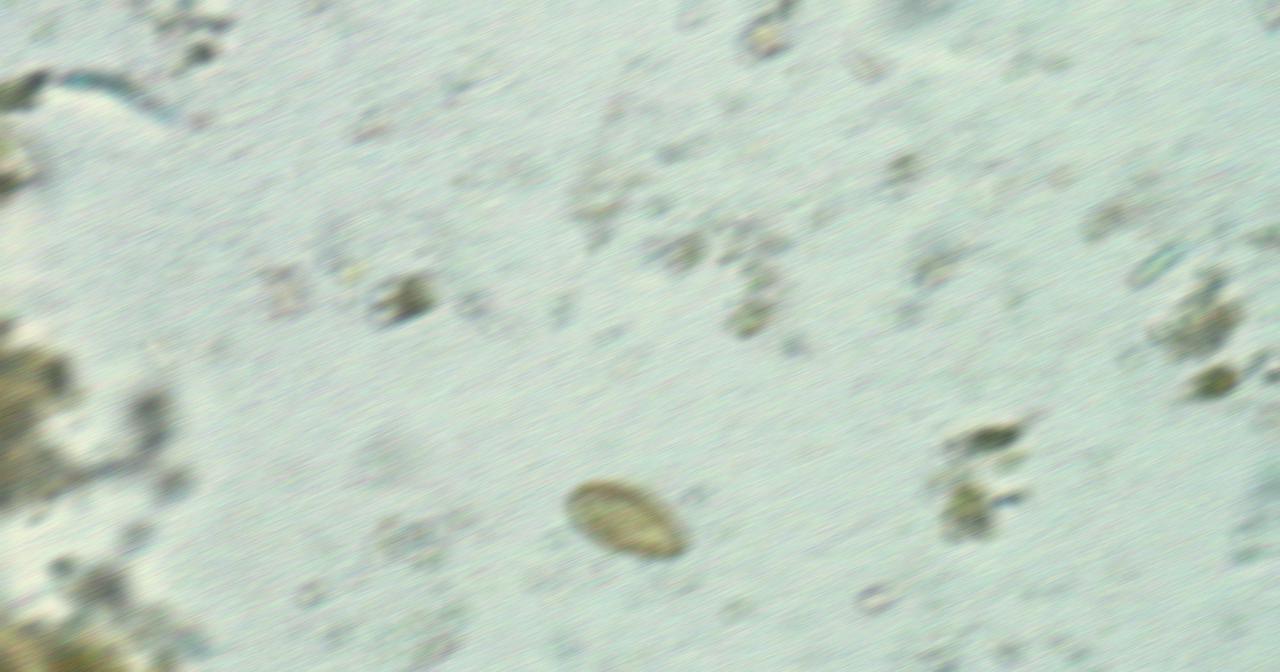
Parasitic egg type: Opisthorchis viverrine